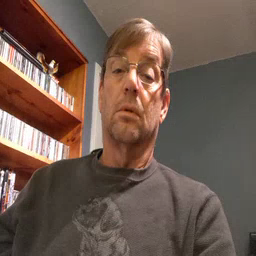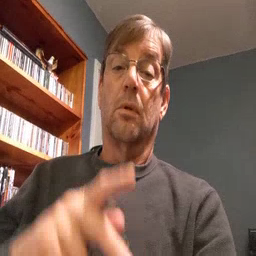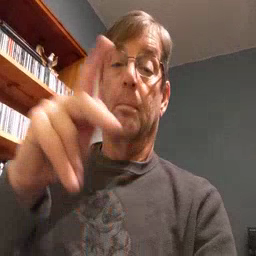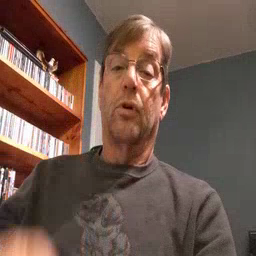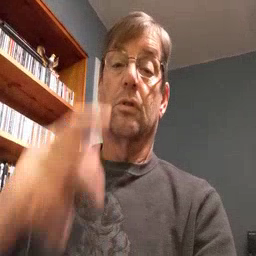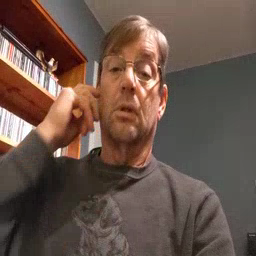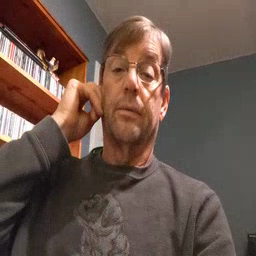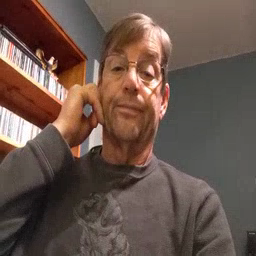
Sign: person